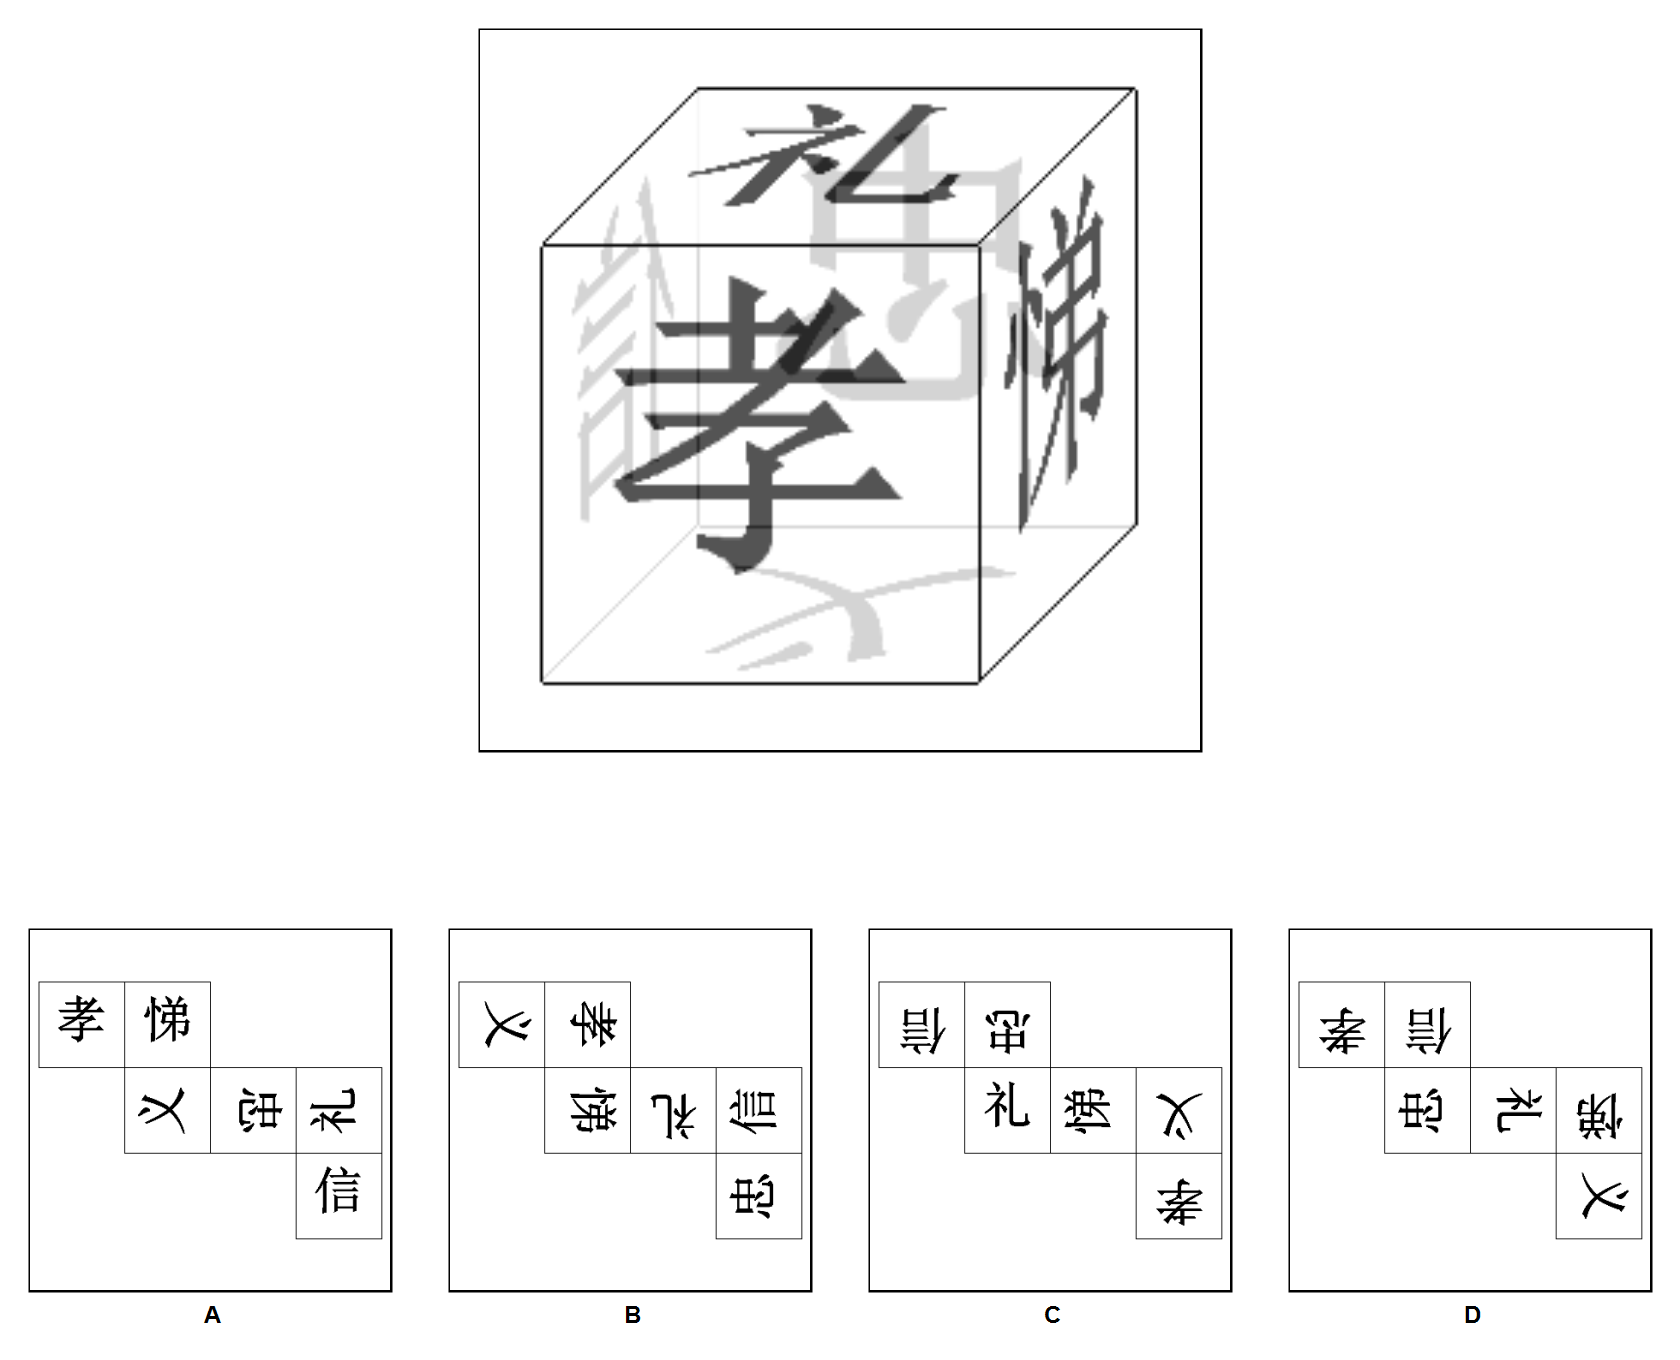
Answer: D